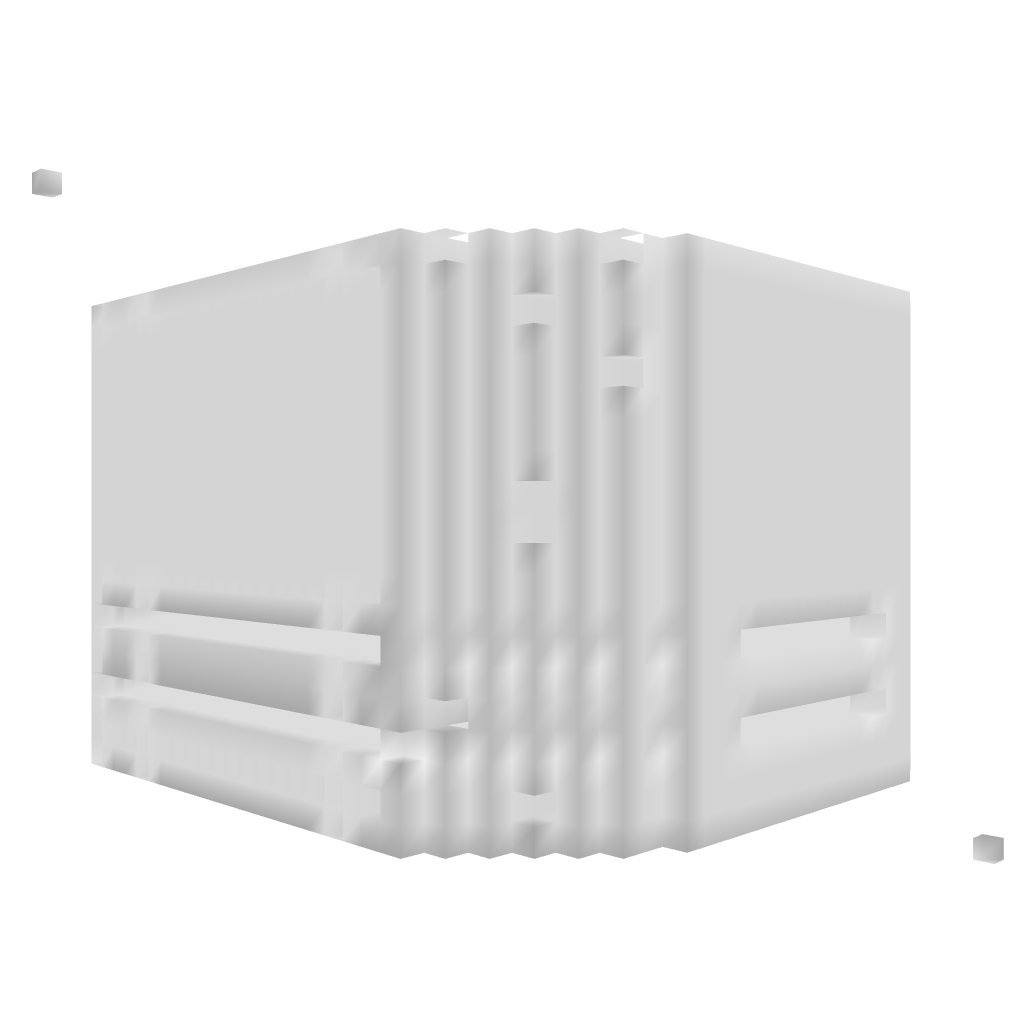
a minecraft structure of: Toilet paper bad low quality